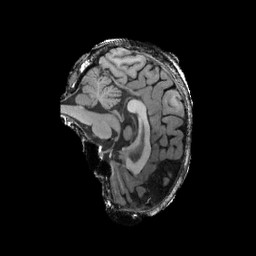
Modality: T1w
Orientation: sagittal
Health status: ill
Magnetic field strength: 3 T